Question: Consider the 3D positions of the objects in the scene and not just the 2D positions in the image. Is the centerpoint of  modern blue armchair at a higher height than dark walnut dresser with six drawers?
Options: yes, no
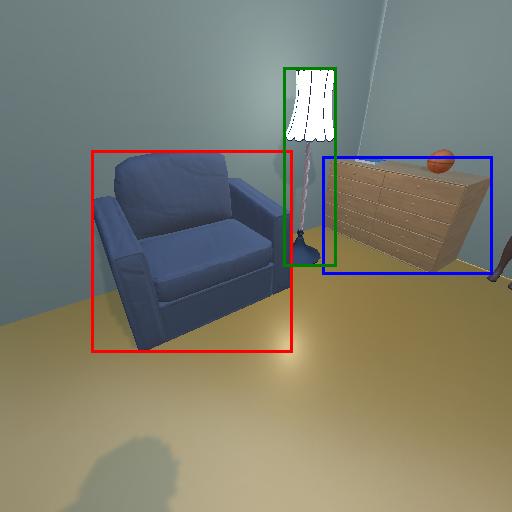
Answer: yes